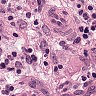
Metastatic tissue present: yes